Field crop: maize
Growth stage: 1
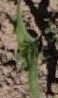
Species: maize